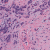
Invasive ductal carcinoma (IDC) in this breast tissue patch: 1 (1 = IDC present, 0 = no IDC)